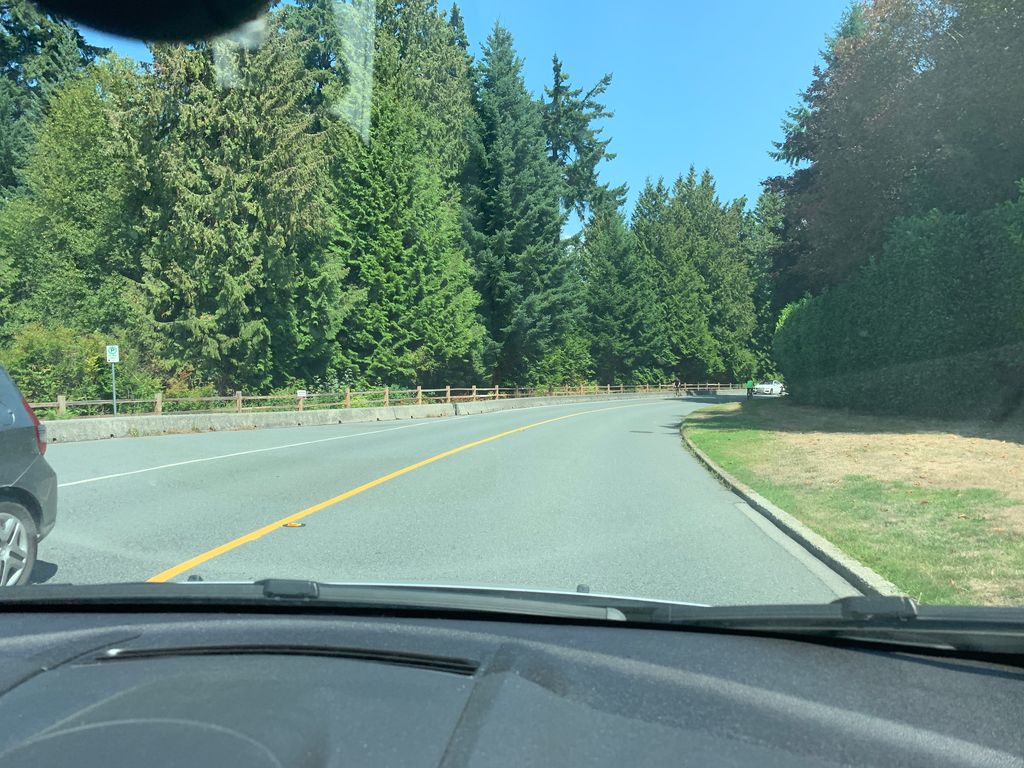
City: vancouver